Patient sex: M
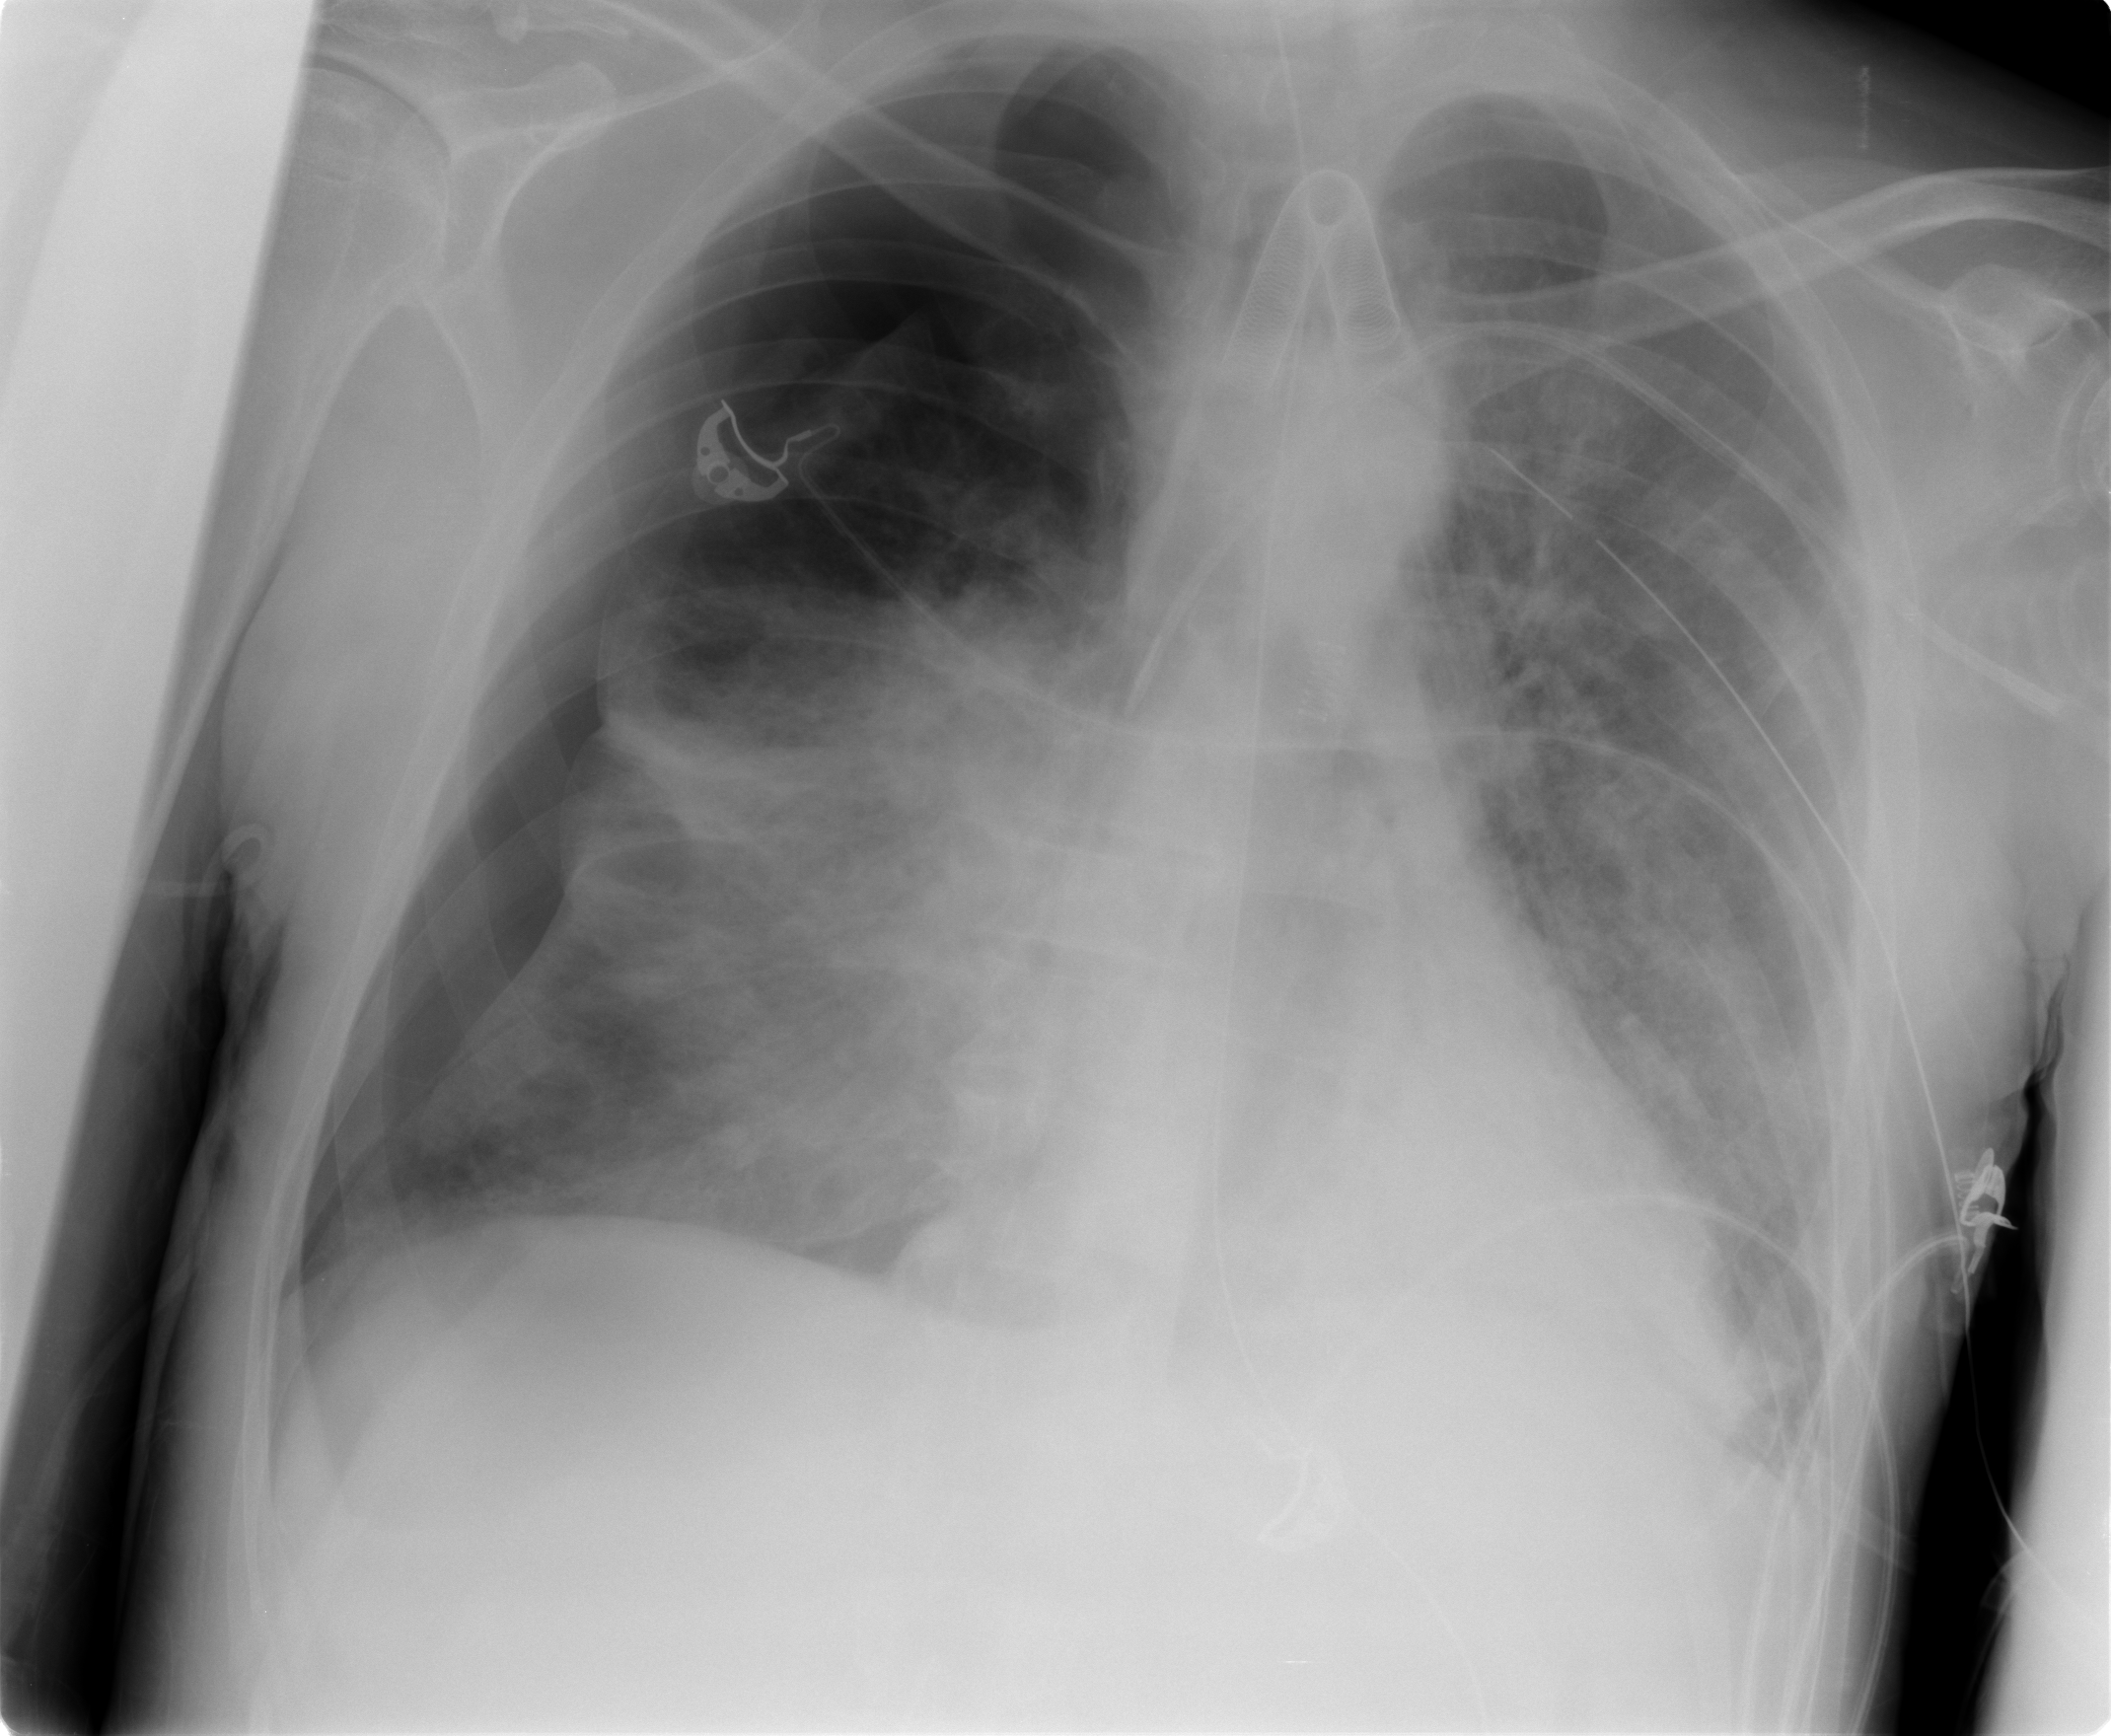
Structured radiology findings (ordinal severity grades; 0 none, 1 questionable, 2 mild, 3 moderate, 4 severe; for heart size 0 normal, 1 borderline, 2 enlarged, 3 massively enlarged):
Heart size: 0
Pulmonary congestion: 3
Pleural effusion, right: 0
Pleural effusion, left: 0
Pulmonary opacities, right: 4
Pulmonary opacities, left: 3
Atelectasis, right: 3
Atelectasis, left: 2